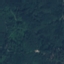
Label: Forest